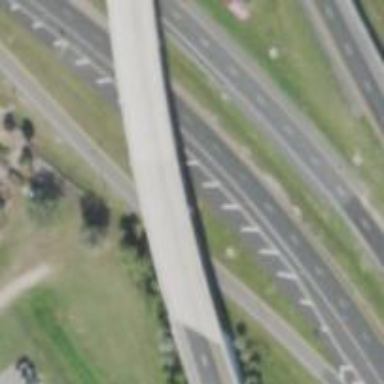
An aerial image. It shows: Motorway bridge.